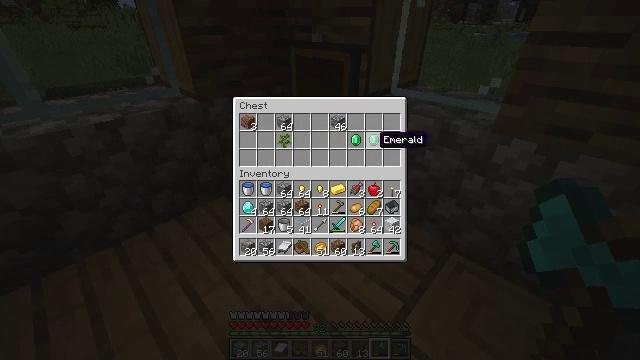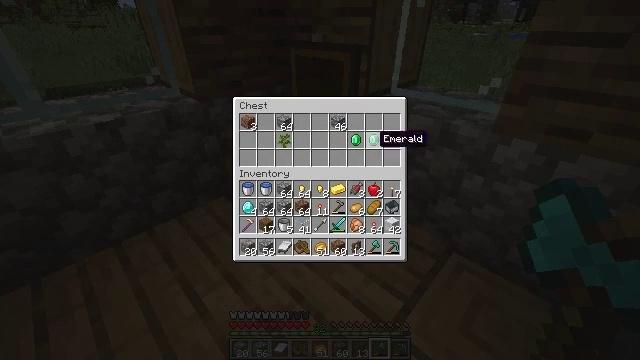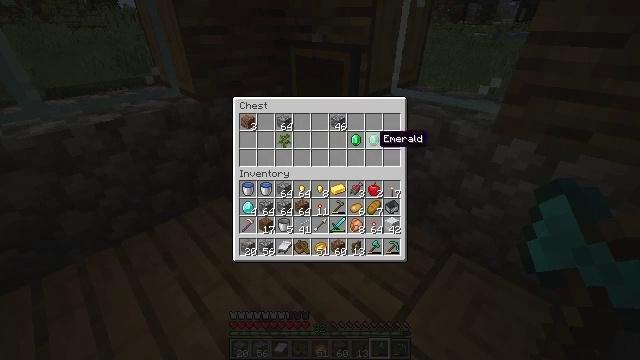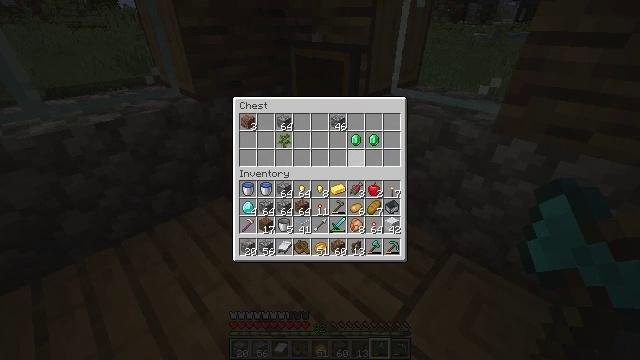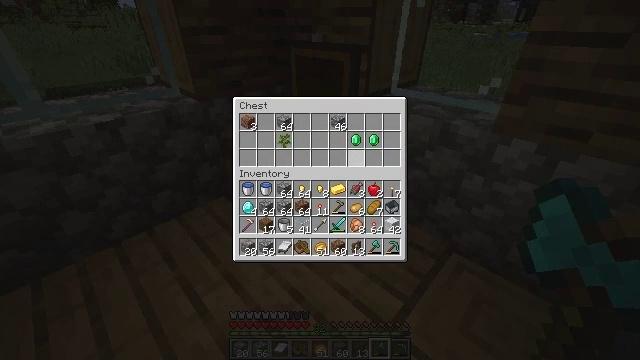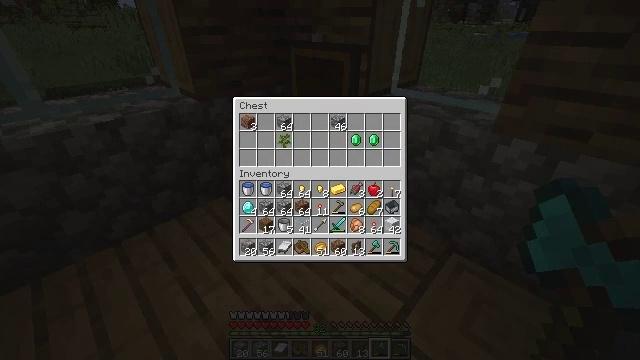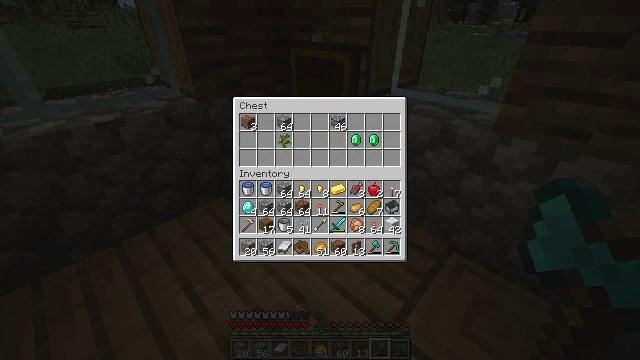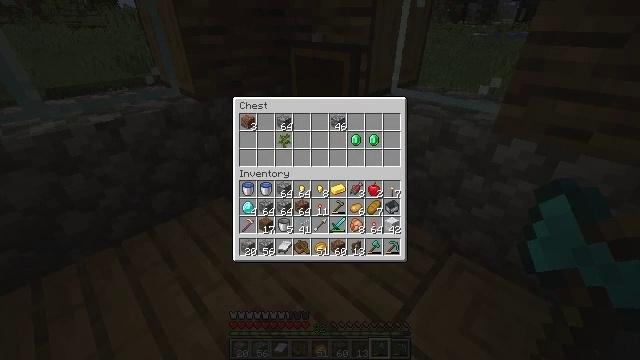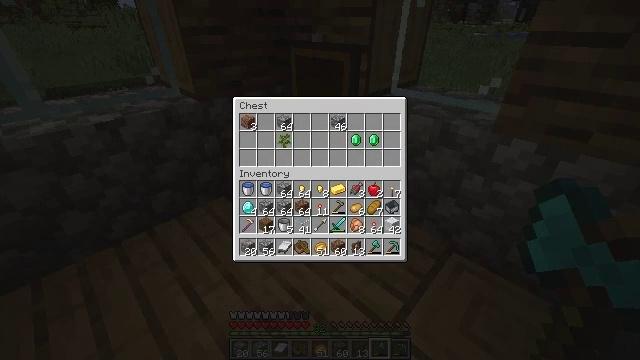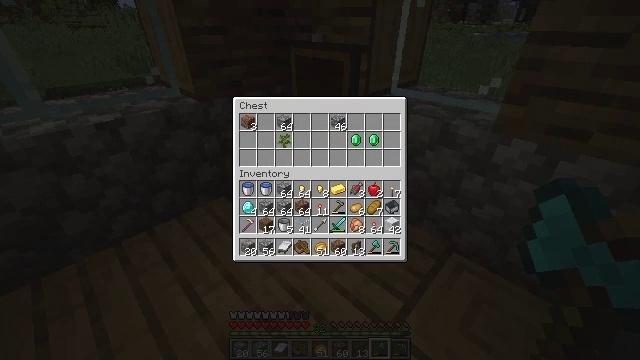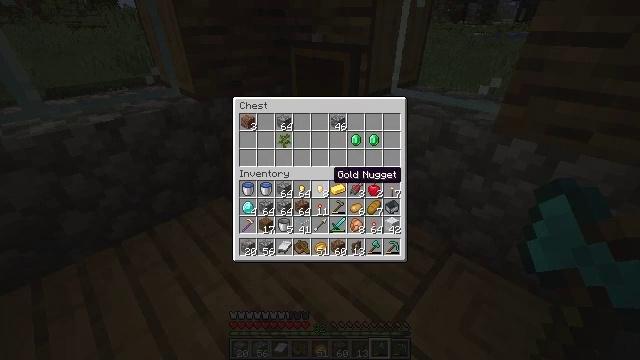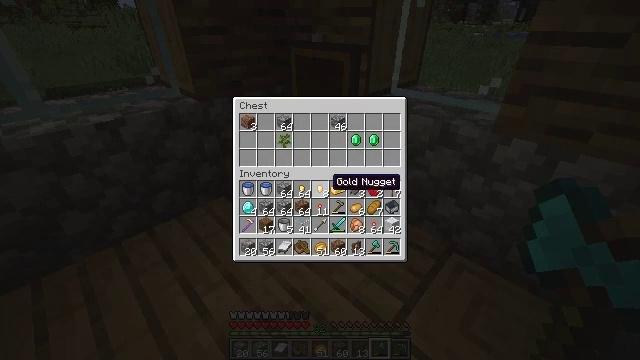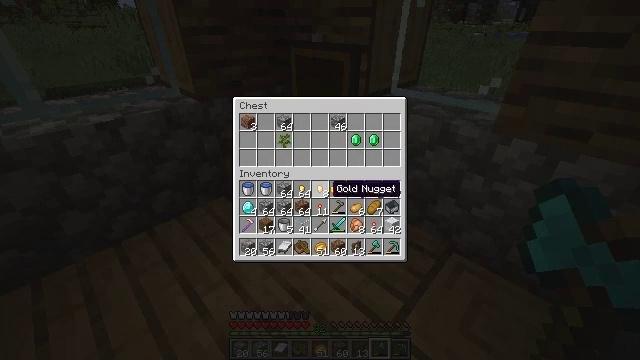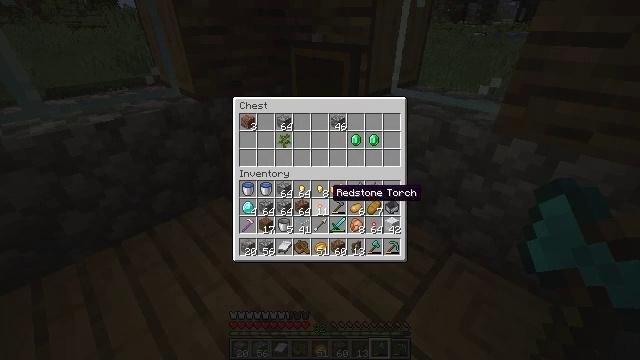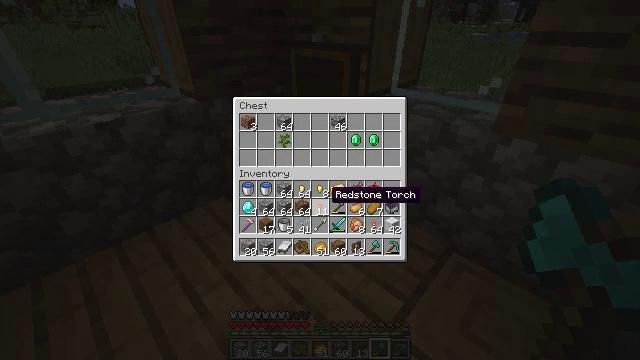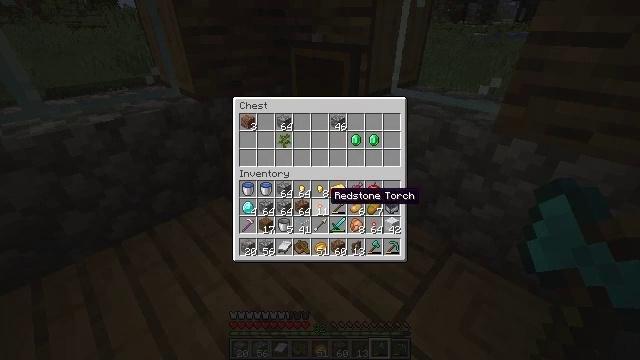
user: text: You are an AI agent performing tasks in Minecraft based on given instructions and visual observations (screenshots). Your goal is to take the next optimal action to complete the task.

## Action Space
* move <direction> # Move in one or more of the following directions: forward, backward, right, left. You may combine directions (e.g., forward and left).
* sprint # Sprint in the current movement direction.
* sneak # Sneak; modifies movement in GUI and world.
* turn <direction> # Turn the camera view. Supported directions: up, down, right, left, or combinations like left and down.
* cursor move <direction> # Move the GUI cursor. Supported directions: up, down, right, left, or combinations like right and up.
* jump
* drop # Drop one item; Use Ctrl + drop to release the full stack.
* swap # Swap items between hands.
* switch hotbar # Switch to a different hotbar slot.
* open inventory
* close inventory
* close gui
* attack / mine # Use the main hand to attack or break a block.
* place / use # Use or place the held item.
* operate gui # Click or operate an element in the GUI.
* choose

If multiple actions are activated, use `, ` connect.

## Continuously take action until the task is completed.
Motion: motion action
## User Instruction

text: Harvest beetroots from the farm.
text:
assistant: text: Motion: sneak
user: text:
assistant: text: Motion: sneak
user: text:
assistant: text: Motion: sneak, turn left
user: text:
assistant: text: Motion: sneak, turn left and down
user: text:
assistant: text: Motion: sneak, turn left and down
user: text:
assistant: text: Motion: sneak
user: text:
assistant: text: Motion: sneak
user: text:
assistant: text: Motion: sneak
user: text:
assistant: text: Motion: sneak
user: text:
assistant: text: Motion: sneak
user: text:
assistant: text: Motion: sneak, turn down
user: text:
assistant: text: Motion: sneak, turn down
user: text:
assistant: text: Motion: sneak
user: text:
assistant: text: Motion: sneak
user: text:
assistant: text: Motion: sneak
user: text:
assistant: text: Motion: sneak
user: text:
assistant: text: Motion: sneak, turn left
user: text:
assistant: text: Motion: sneak
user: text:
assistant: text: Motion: sneak
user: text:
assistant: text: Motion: sneak
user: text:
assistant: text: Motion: sneak
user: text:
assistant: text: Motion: sneak, attack / mine
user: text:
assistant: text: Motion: sneak, attack / mine
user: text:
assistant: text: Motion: sneak
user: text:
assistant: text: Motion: sneak
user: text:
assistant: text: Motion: sneak
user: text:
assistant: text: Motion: sneak, turn right
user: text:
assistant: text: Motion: sneak, turn right and up
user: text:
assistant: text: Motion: sneak, turn right and up
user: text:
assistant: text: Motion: sneak, turn up